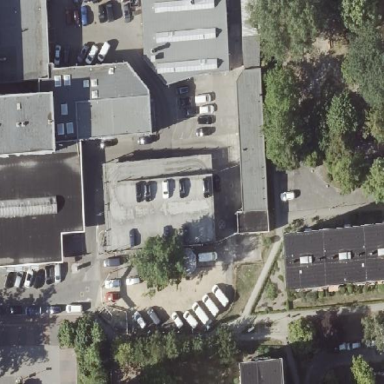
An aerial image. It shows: Multi-storey parking building.